Question: I want to increase the height of mainview dynamically as the content size of scrollview increases. As you see in my image, there is white space left in scrollview and I want that to be covered by my main view. I don't know initially what will be the content size of scrollview as it is increasing at runtime.
Here is my following code:
'''
int x= 17;
int y = 27;
int width = 287;
int height = 181;
int mainview_height = 568;
int x_spacer = 0;
int y_spacer = 0;
int width_spacer = 320;
int height_spacer = 27;
UIView *view_spacer = [[UIView alloc]init];
[view_spacer setBackgroundColor:[UIColor greenColor]];
view_spacer.translatesAutoresizingMaskIntoConstraints = false;
[self.mainView addSubview:view_spacer];
UIView *view1 = [[UIView alloc]init];
[view1 setBackgroundColor:[UIColor whiteColor]];
view1.translatesAutoresizingMaskIntoConstraints = false;
[self.mainView addSubview:view1];
[view_spacer addConstraint:[NSLayoutConstraint constraintWithItem:view_spacer attribute:NSLayoutAttributeWidth relatedBy:NSLayoutRelationEqual toItem:view_spacer attribute:NSLayoutAttributeHeight multiplier:width_spacer/height_spacer constant:0.0f]];
[self.mainView addConstraint:[NSLayoutConstraint constraintWithItem:view_spacer attribute:NSLayoutAttributeTop relatedBy:NSLayoutRelationEqual toItem:self.mainView attribute:NSLayoutAttributeTop multiplier:1 constant:0.0f]];
[self.mainView addConstraint:[NSLayoutConstraint constraintWithItem:view_spacer attribute:NSLayoutAttributeWidth relatedBy:NSLayoutRelationEqual toItem:self.mainView attribute:NSLayoutAttributeHeight multiplier:width_spacer/mainview_height constant:0.0f]];
[self.mainView addConstraint:[NSLayoutConstraint constraintWithItem:view.spacer attribute:NSLayoutAttributeCenterX relatedBy:NSLayoutRelationEqual toItem:self.mainView attribute:NSLayoutAttributeCenterX multiplier:1 constant:0]];
[self.mainView addConstraint:[NSLayoutConstraint constraintWithItem:view1 attribute:NSLayoutAttributeTop relatedBy:NSLayoutRelationEqual toItem:view_spacer attribute:NSLayoutAttributeBottom multiplier:1 constant:0.0f]];
[view1 addConstraint:[NSLayoutConstraint constraintWithItem:view1 attribute:NSLayoutAttributeWidth relatedBy:NSLayoutRelationEqual toItem:view1 attribute:NSLayoutAttributeHeight multiplier:width/height constant:0.0f]];
[self.mainView addConstraint:[NSLayoutConstraint constraintWithItem:view1 attribute:NSLayoutAttributeWidth relatedBy:NSLayoutRelationEqual toItem:self.mainView attribute:NSLayoutAttributeHeight multiplier:width/mainview_height constant:0.0f]];
[self.mainView addConstraint:[NSLayoutConstraint constraintWithItem:view1 attribute:NSLayoutAttributeCenterX relatedBy:NSLayoutRelationEqual toItem:self.mainView attribute:NSLayoutAttributeCenterX multiplier:1 constant:0]];
'''
My view1 and view_spacer are not getting displayed. What is wrong in my code?
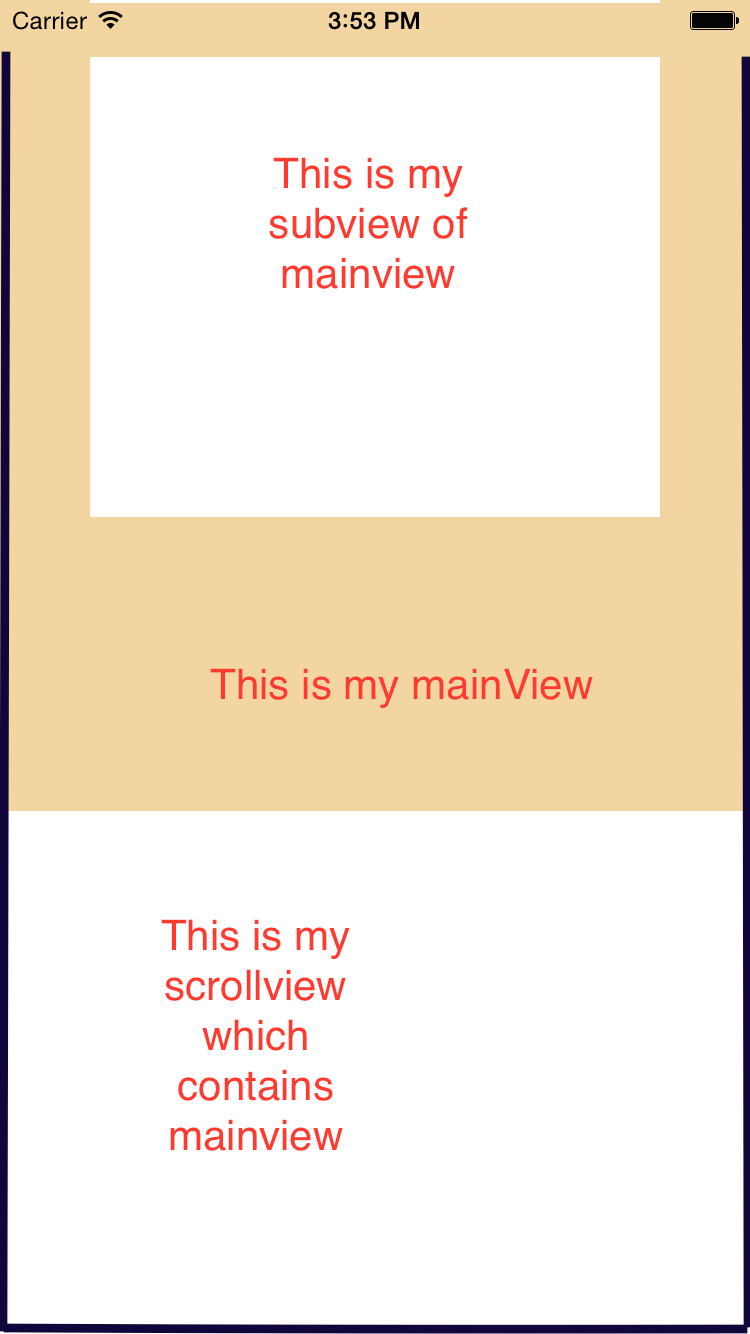
Answer: Here is your solution. I have tried this code in a test project. Its working fine just needs a slight change. Paste below code instead of your code and check it. I have changed the second view color to red to identify better.
'''
float x= 17;
float y = 27;
float width = 287;
float height = 181;
float mainview_height = 568;
float x_spacer = 0;
float y_spacer = 0;
float width_spacer = 320;
float height_spacer = 27;
UIView *view_spacer = [[UIView alloc]init];
[view_spacer setBackgroundColor:[UIColor greenColor]];
view_spacer.translatesAutoresizingMaskIntoConstraints = false;
[self.mainView addSubview:view_spacer];
UIView *view1 = [[UIView alloc]init];
[view1 setBackgroundColor:[UIColor redColor]];
view1.translatesAutoresizingMaskIntoConstraints = false;
[self.mainView addSubview:view1];
[view_spacer addConstraint:[NSLayoutConstraint constraintWithItem:view_spacer attribute:NSLayoutAttributeWidth relatedBy:NSLayoutRelationEqual toItem:view_spacer attribute:NSLayoutAttributeHeight multiplier:width_spacer/height_spacer constant:0.0f]];
[self.mainView addConstraint:[NSLayoutConstraint constraintWithItem:view_spacer attribute:NSLayoutAttributeTop relatedBy:NSLayoutRelationEqual toItem:self.mainView attribute:NSLayoutAttributeTop multiplier:1 constant:0.0f]];
[self.mainView addConstraint:[NSLayoutConstraint constraintWithItem:view_spacer attribute:NSLayoutAttributeWidth relatedBy:NSLayoutRelationEqual toItem:self.mainView attribute:NSLayoutAttributeHeight multiplier:width_spacer/mainview_height constant:0.0f]];
[self.mainView addConstraint:[NSLayoutConstraint constraintWithItem:view_spacer attribute:NSLayoutAttributeCenterX relatedBy:NSLayoutRelationEqual toItem:self.mainView attribute:NSLayoutAttributeCenterX multiplier:1 constant:0]];
[self.mainView addConstraint:[NSLayoutConstraint constraintWithItem:view1 attribute:NSLayoutAttributeTop relatedBy:NSLayoutRelationEqual toItem:view_spacer attribute:NSLayoutAttributeBottom multiplier:1 constant:0.0f]];
[view1 addConstraint:[NSLayoutConstraint constraintWithItem:view1 attribute:NSLayoutAttributeWidth relatedBy:NSLayoutRelationEqual toItem:view1 attribute:NSLayoutAttributeHeight multiplier:width/height constant:0.0f]];
[self.mainView addConstraint:[NSLayoutConstraint constraintWithItem:view1 attribute:NSLayoutAttributeWidth relatedBy:NSLayoutRelationEqual toItem:self.mainView attribute:NSLayoutAttributeHeight multiplier:width/mainview_height constant:0.0f]];
[self.mainView addConstraint:[NSLayoutConstraint constraintWithItem:view1 attribute:NSLayoutAttributeCenterX relatedBy:NSLayoutRelationEqual toItem:self.mainView attribute:NSLayoutAttributeCenterX multiplier:1 constant:0]];
[self.mainView layoutIfNeeded];
'''